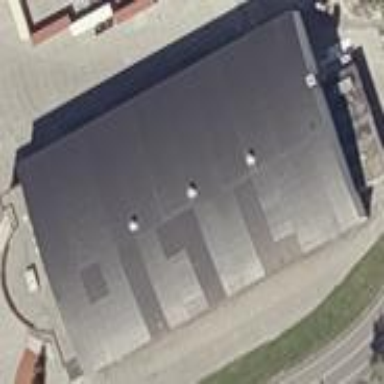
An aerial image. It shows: Hockey sports center building.